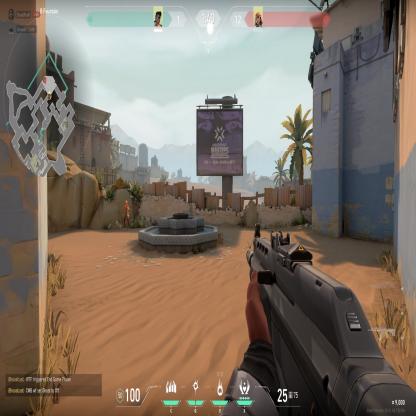
Label: enemy